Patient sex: F
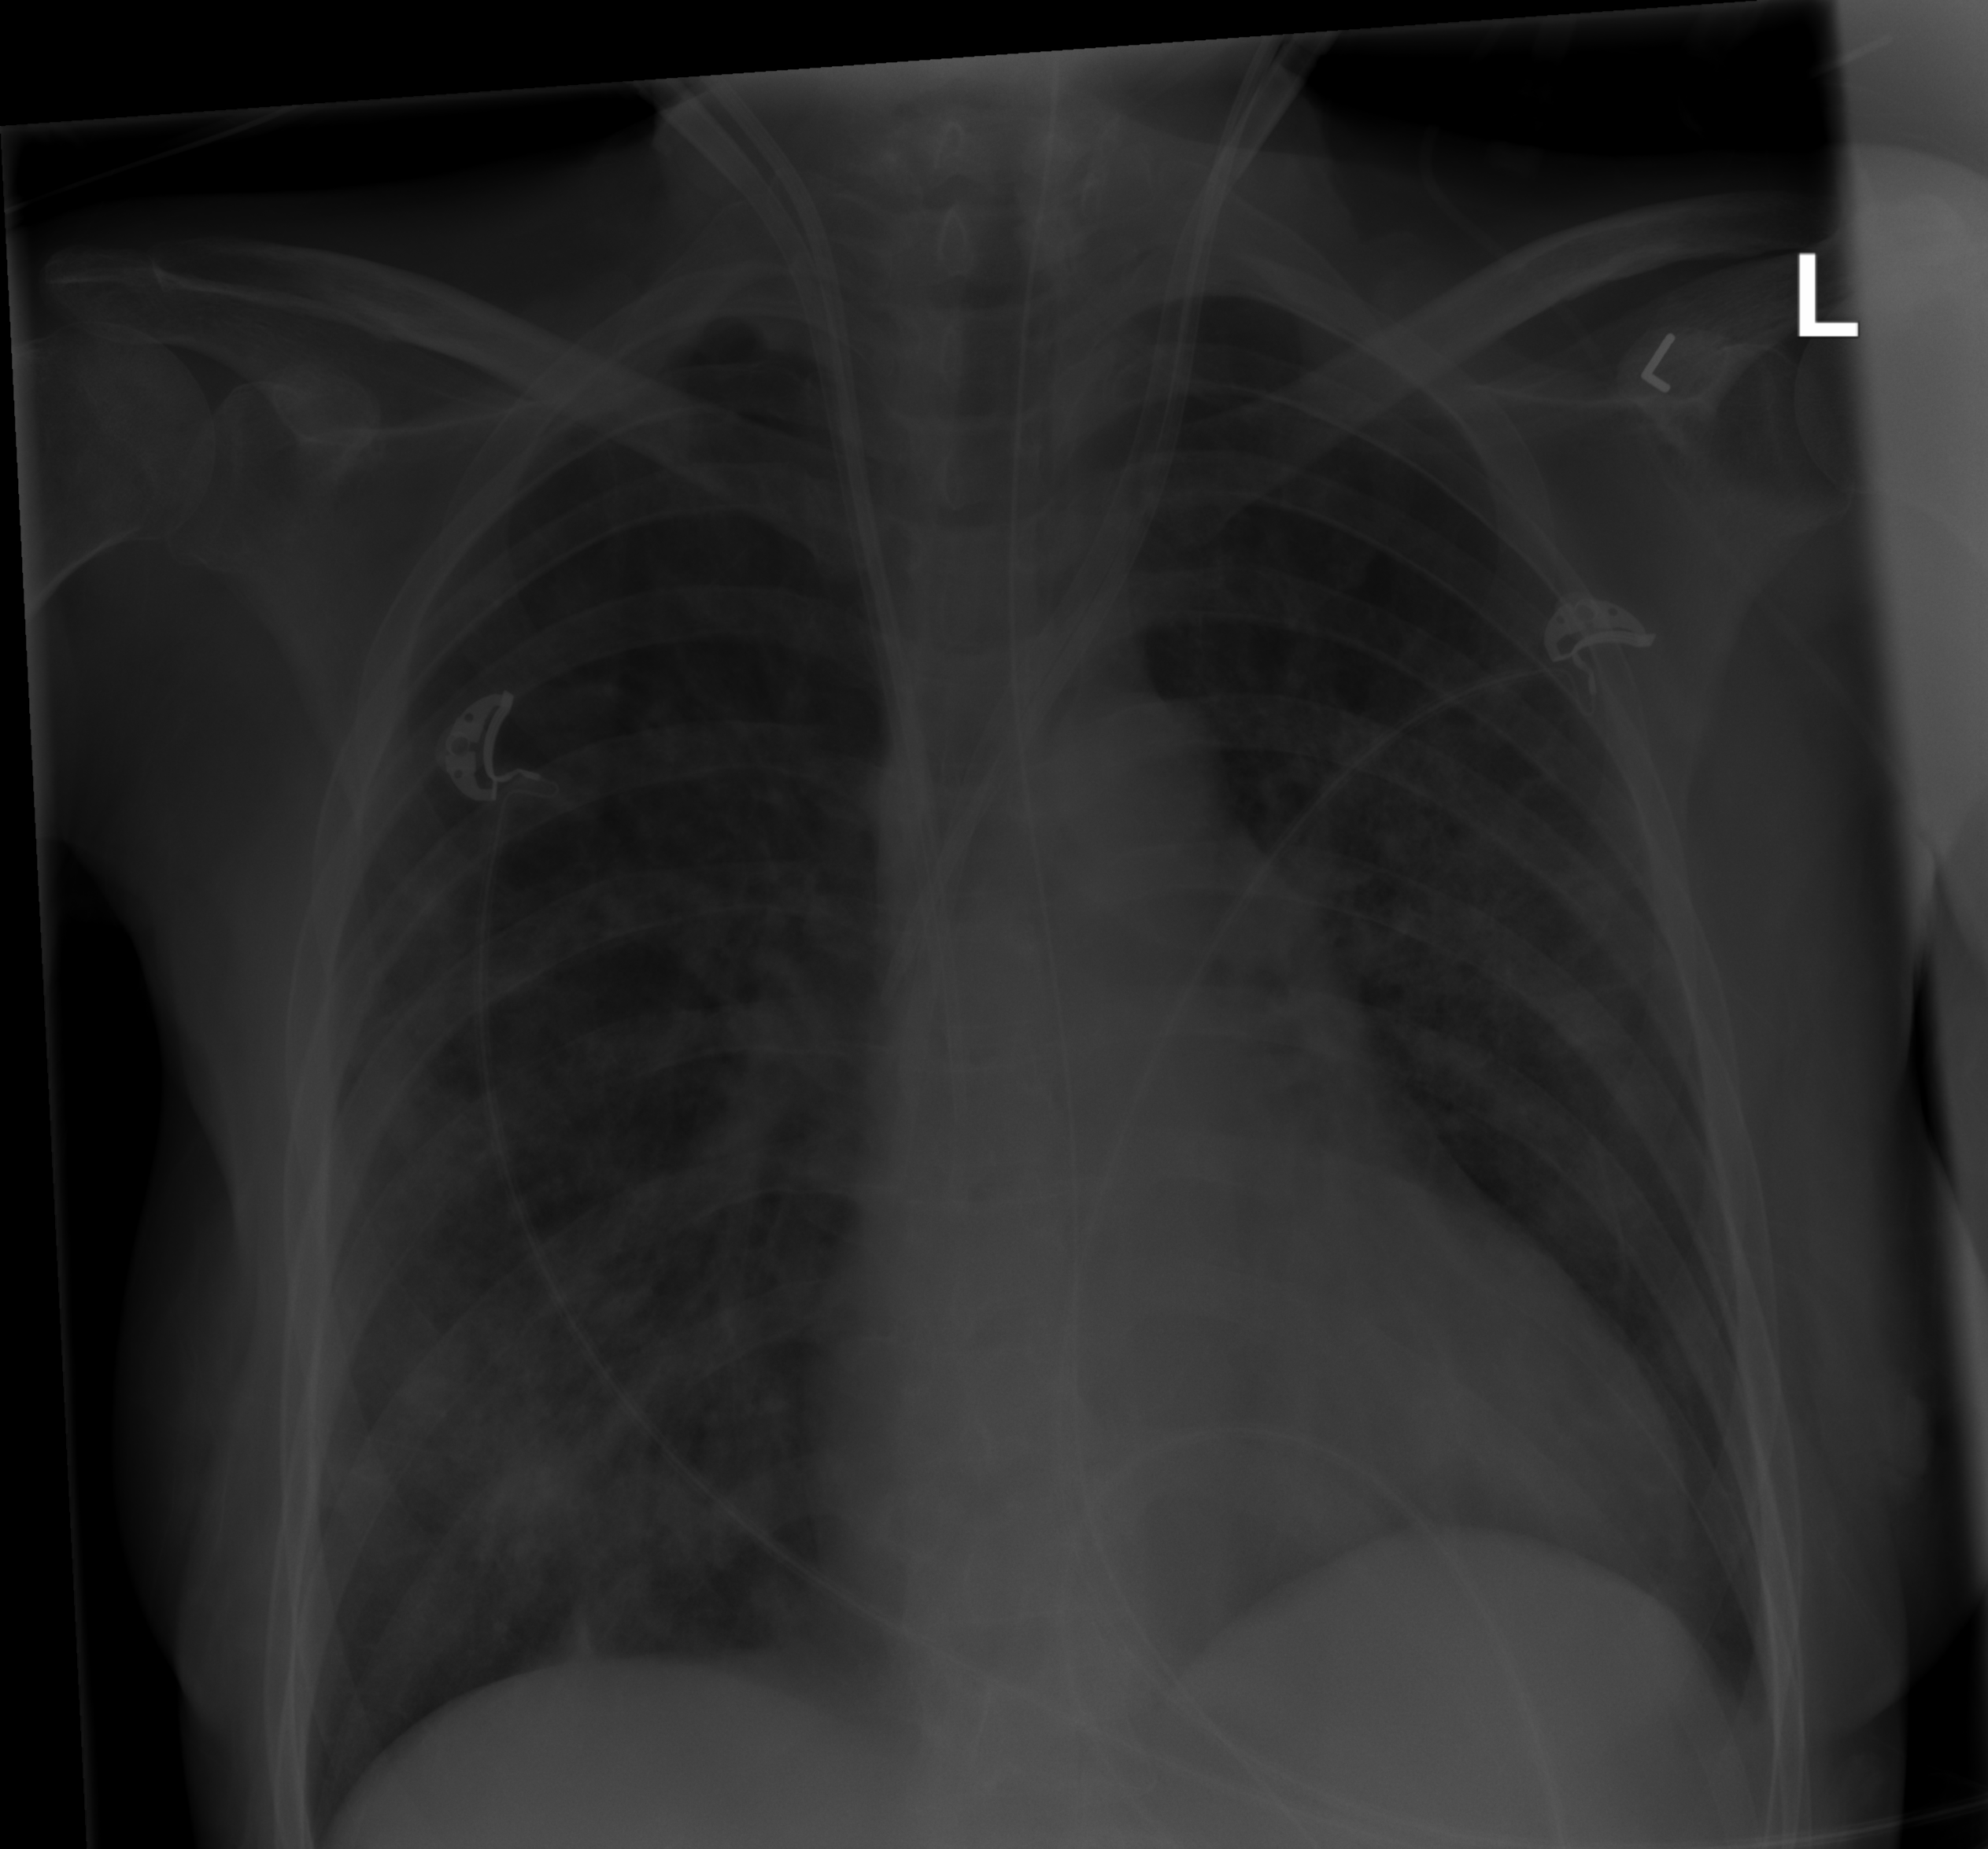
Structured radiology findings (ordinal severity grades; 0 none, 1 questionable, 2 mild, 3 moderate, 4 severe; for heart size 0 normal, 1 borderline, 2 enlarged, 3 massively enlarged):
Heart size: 2
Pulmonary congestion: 0
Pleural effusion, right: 0
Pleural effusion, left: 0
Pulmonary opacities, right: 3
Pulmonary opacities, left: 3
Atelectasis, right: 0
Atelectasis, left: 0